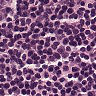
Metastatic tissue present: no